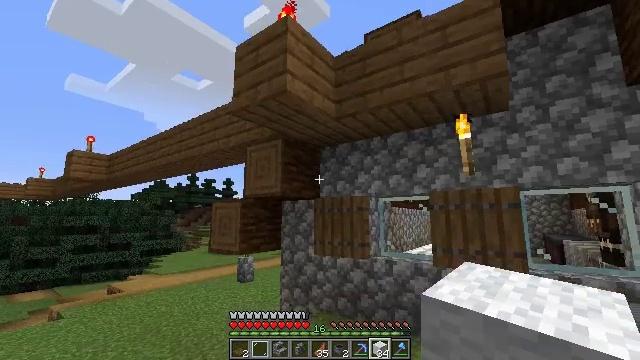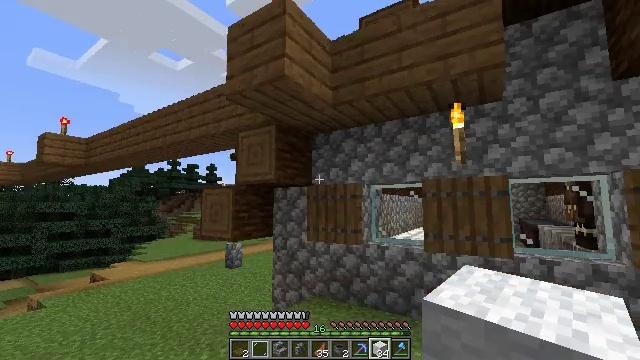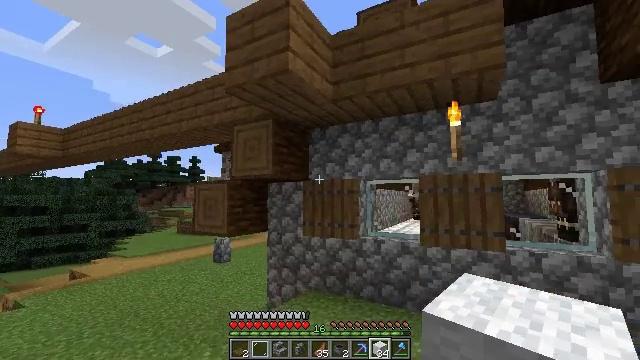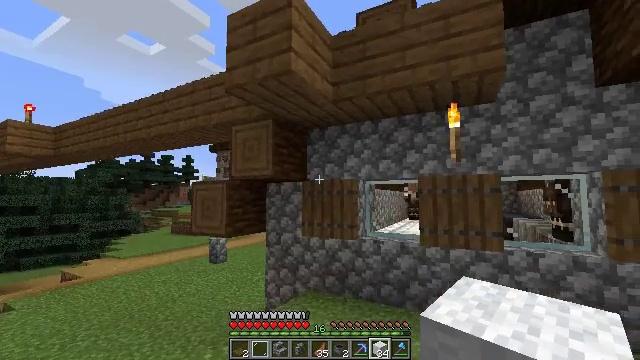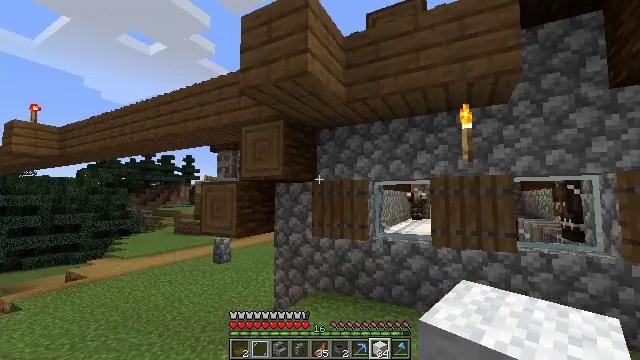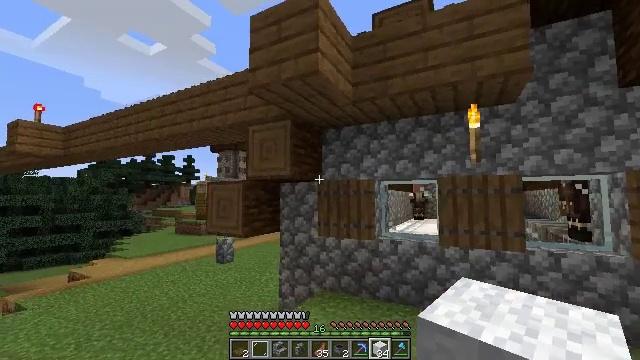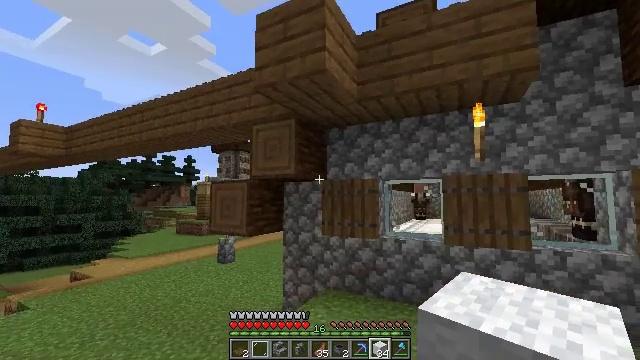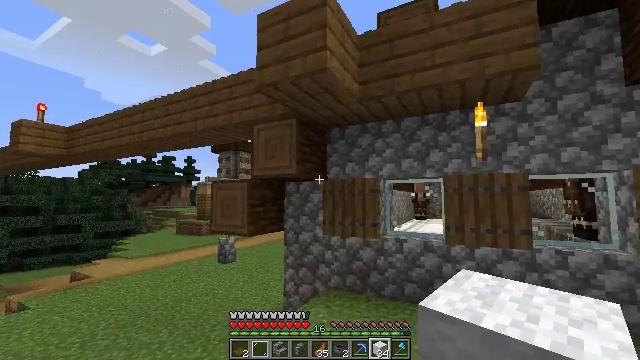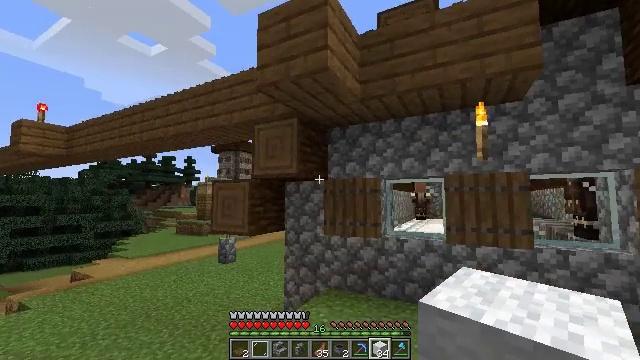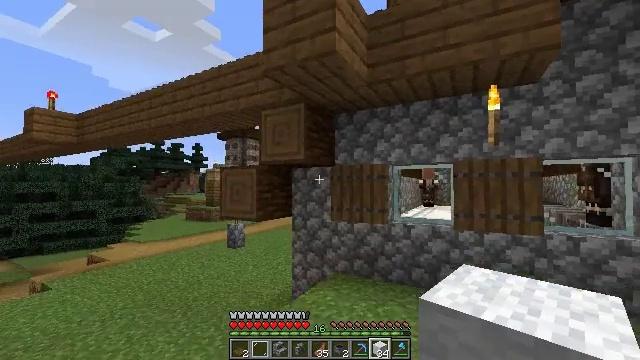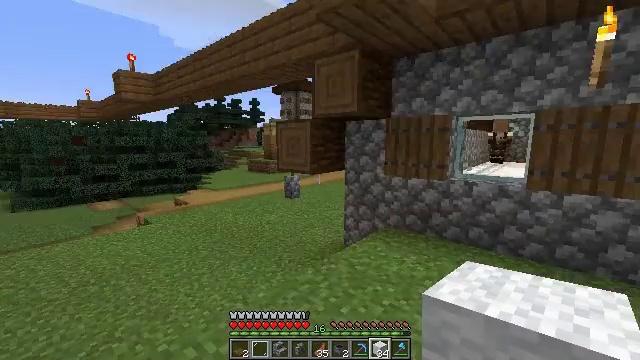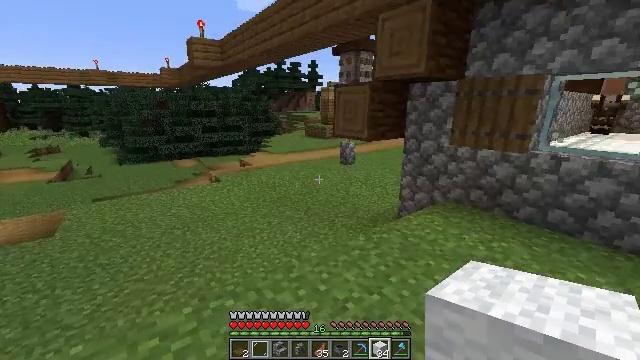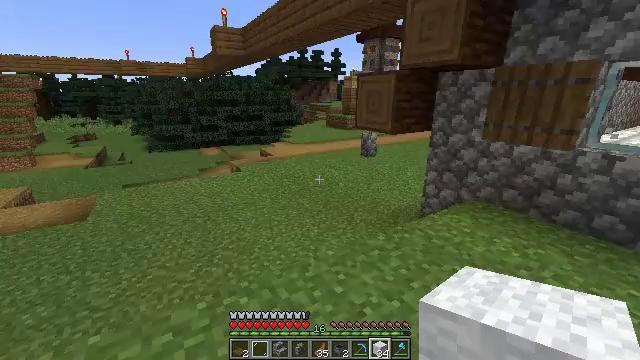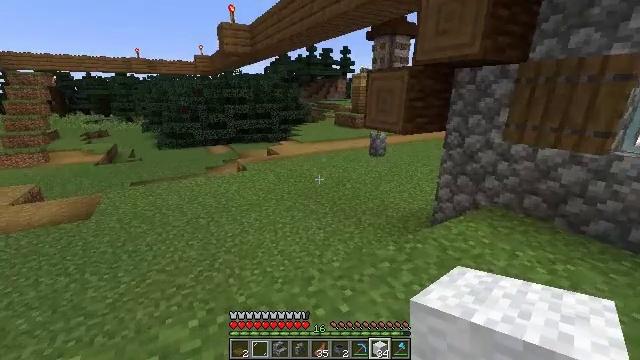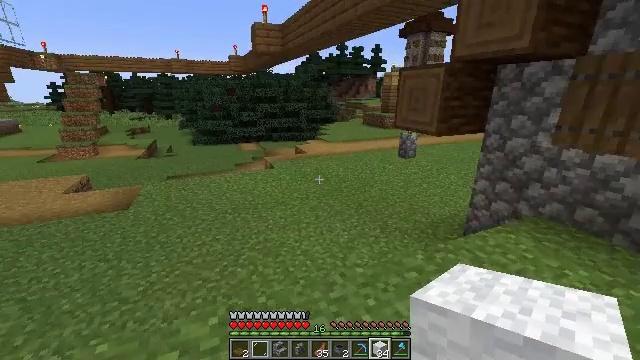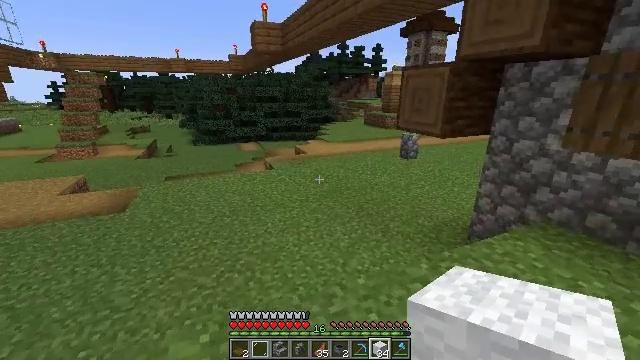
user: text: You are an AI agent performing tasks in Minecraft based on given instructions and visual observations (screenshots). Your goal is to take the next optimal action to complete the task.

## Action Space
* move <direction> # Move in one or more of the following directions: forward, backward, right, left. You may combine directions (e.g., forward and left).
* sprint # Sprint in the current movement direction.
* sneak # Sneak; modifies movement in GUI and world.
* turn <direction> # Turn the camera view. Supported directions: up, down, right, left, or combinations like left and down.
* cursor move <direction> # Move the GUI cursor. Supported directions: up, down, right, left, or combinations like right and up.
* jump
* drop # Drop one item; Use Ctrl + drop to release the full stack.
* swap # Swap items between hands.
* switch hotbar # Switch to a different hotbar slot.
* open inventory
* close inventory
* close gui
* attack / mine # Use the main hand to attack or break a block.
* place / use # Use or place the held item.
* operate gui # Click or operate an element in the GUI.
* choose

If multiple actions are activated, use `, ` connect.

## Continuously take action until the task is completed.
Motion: motion action
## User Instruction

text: Break the blue bed to move it.
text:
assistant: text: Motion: move left, turn right and down
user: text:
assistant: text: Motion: move left, turn right and down
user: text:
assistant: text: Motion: move left, turn right
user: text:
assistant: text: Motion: no_op
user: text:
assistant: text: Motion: no_op
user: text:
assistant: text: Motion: no_op
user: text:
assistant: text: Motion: no_op
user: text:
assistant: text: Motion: no_op
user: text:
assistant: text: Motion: turn left and down
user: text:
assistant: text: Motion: turn left and down
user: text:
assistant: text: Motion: move forward, turn left and down
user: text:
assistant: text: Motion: move forward, turn left and down
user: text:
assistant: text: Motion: move forward, turn left
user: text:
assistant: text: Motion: move forward, turn left
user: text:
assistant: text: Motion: move forward
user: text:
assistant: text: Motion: move forward, sprint
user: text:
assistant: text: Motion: move forward, sprint
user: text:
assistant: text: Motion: move forward, sprint
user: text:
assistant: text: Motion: move forward
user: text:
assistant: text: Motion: move forward
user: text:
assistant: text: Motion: move forward, sprint, turn right
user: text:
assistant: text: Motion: move forward, sprint, turn right
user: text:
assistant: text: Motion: move forward, sprint, turn right
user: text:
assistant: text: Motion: move forward, sprint, turn right
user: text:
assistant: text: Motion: move forward
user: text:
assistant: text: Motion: move forward
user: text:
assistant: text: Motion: move forward, sprint
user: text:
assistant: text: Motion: move forward, sprint, turn right
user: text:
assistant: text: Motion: move forward, sprint, turn right
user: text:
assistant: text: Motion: move forward, sprint, turn right